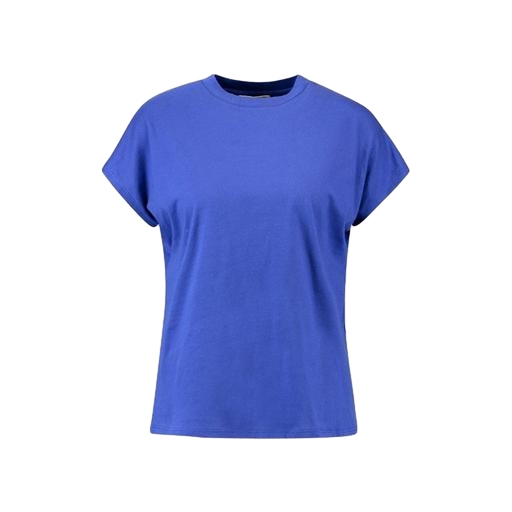
blue t-shirt only macy, blue classic tee, blue nly t-shirt, white background